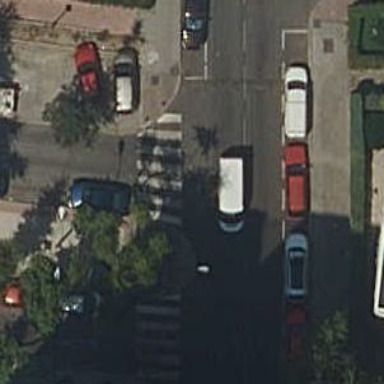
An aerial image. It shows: Zebra crossing on the road.